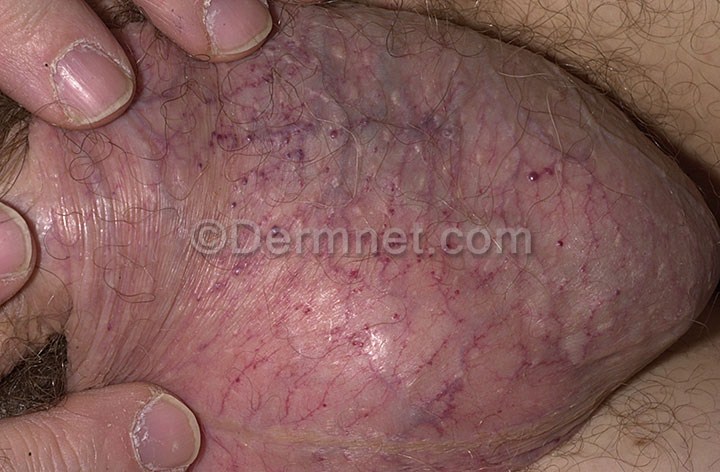
Disease: Vascular Tumors